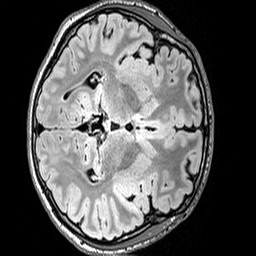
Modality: FLAIR
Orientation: axial
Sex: male
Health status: ill
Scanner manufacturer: siemens
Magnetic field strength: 3 T
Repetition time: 5 s
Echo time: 0.388 s